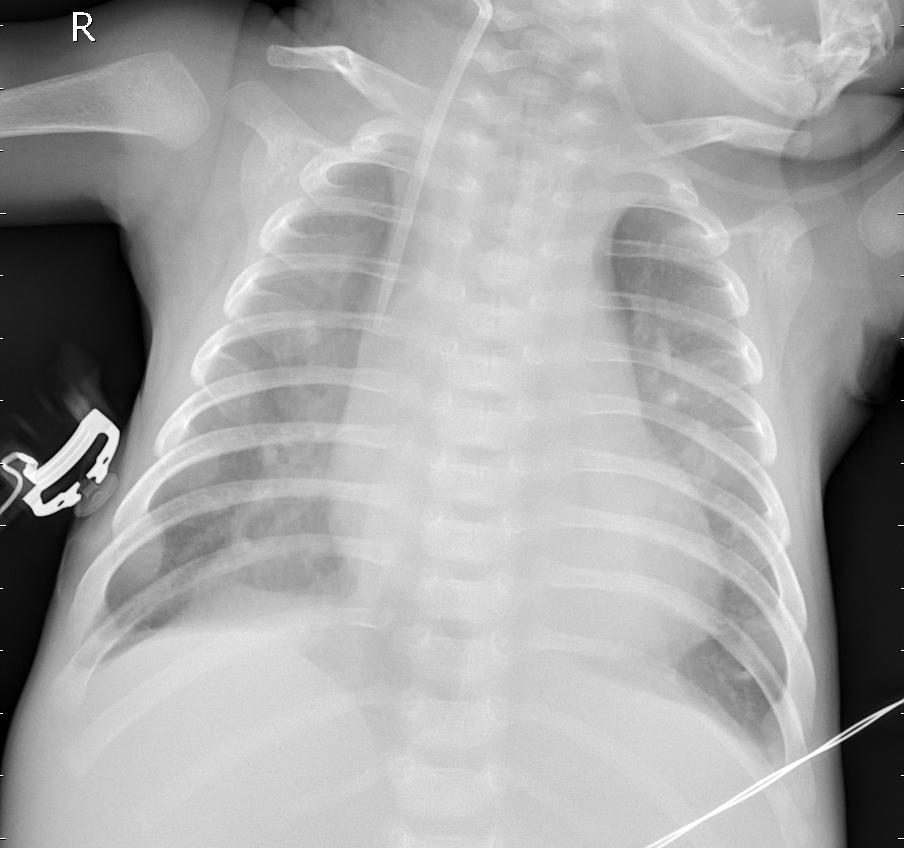
Diagnosis: PNEUMONIA